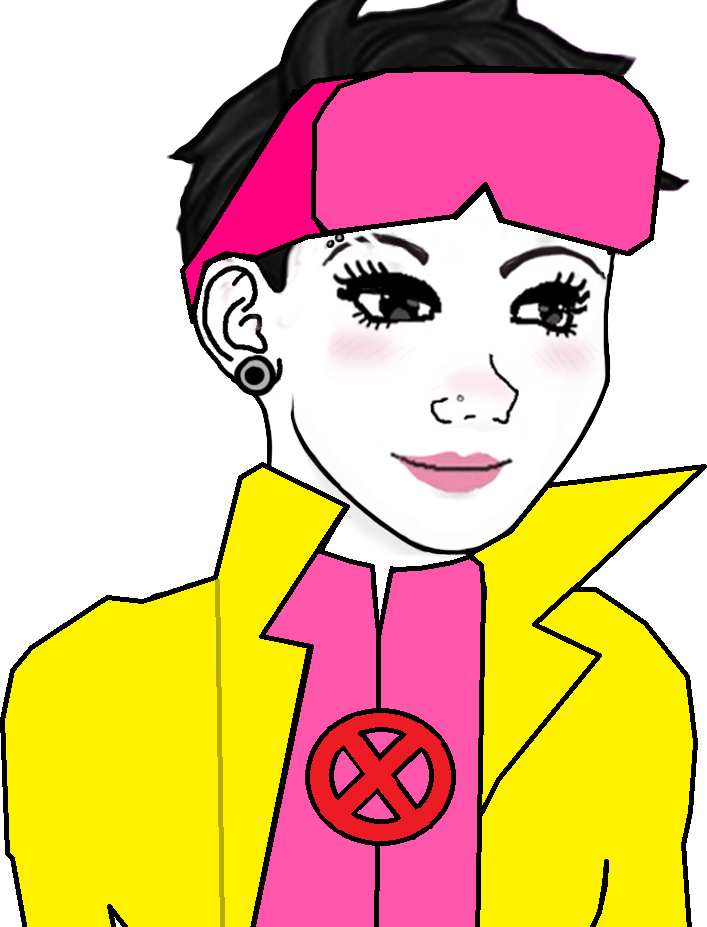
Label: 5_Daddys_Girl